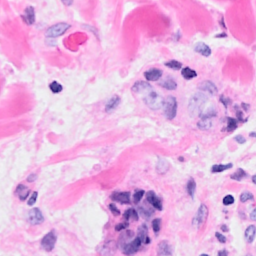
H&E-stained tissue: Breast